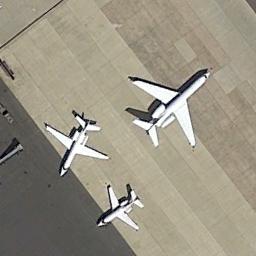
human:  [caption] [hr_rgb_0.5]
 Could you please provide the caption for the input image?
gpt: There is a big plane and two small planes on the runway .

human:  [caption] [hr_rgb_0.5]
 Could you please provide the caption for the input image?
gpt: Three planes with different orientations parked on the open area .

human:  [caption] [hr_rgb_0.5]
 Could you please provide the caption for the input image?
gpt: Three airplanes of different sizes  were parked  in the open space .

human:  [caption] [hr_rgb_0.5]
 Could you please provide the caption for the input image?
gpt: Three planes of different sizes were parked on the ground, And they faced in different directions .

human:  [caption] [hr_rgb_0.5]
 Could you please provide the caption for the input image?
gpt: There are three planes on the ground .